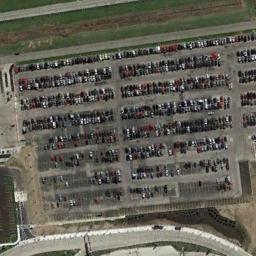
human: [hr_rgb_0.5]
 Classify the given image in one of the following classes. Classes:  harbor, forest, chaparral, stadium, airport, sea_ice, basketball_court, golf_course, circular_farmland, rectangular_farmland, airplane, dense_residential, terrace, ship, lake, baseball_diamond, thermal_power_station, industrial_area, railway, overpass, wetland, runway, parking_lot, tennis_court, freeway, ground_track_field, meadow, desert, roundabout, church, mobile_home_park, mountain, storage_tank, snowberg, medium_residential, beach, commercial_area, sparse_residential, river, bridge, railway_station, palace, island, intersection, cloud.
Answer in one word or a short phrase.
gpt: parking_lot